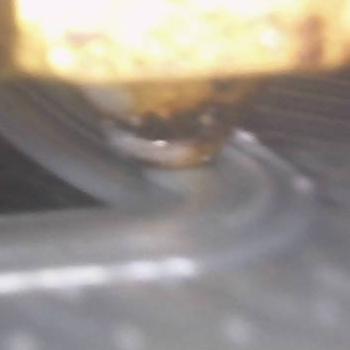
Flow rate: 149%